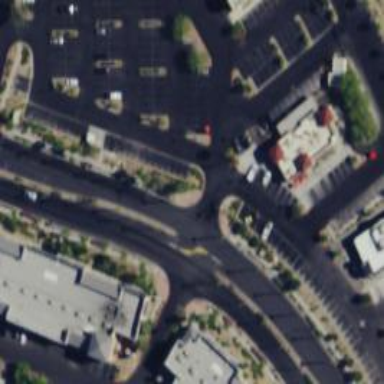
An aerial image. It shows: Secondary link road with asphalt surface.